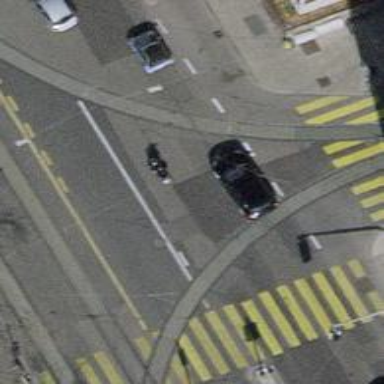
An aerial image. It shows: Road with traffic signals.